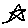
Label: star